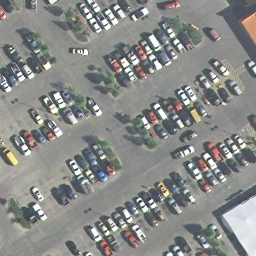
Label: parking lot